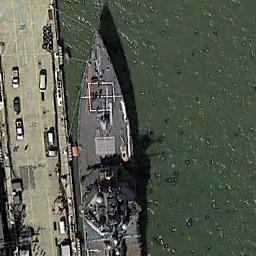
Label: ship